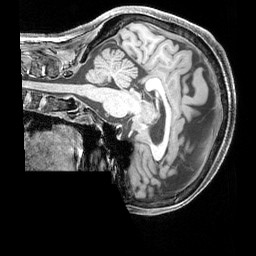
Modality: T1w
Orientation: sagittal
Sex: female
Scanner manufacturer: siemens
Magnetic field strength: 3 T
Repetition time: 2.3 s
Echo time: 0.00226 s